Current action and preconditions to check: trajectory_clear

Your task: For each precondition in the list above, predict whether it will hold at this action.

Consider the current scene as observed from the mobile robot's camera, and analyze the predicted future states of all dynamic agents (e.g., people, animals, vehicles, or any moving entities) within the NEXT SECOND.

IMPORTANT: Only answer "very likely" if you are absolutely certain—based on strong, clear evidence—that a dynamic agent will violate the precondition in the predicted future state. Do NOT answer "very likely" for unlikely, ambiguous, or low-probability risks.

Ask yourself for each precondition: Is there a high probability, with clear and convincing evidence, that the predicted future states of any dynamic agent will interfere with the predicted future state of the currently executing action within the NEXT SECOND, causing that precondition to fail?

Assess the risk level based on these predictions. Use "likely" or "very likely" if motions create a clear risk of interference.

Use "neutral" or "improbable" if agents are nearby but their predicted paths are clearly diverging or non-conflicting.

Failure Risk Categories: "very improbable", "improbable", "neutral", "likely", "very likely"

Answer Format: Output ONLY the probability_of_failure value from these categories: "very improbable", "improbable", "neutral", "likely", "very likely"

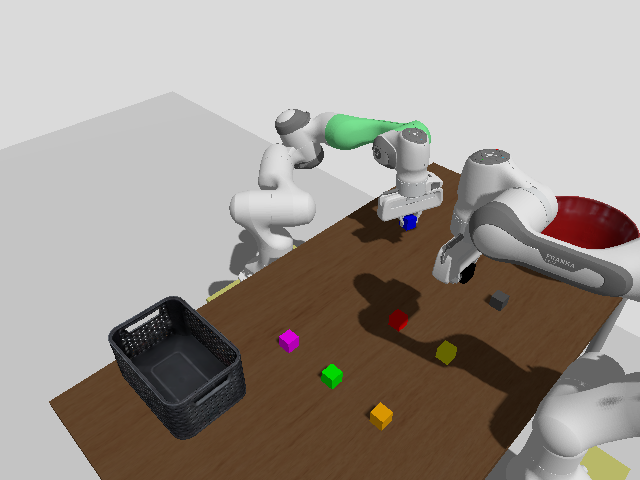

Answer: very improbable